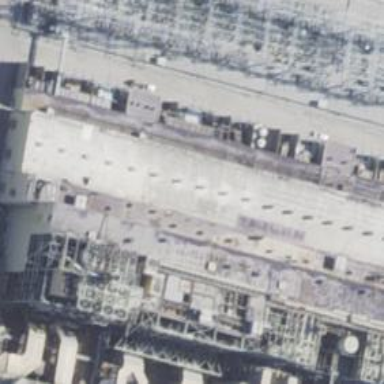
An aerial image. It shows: Steam turbine generator.